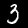
Digit: 3